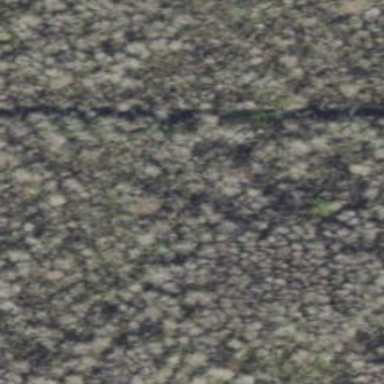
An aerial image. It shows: Swamp wetland with needle-leaved vegetation.